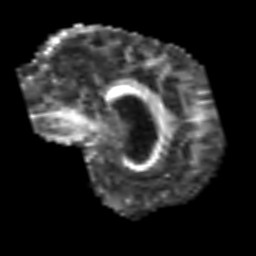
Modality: FA
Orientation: sagittal
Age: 58
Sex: male
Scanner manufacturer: siemens
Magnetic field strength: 3 T
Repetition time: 3.2 s
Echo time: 0.081 s